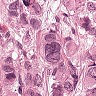
Metastatic tissue present: yes